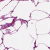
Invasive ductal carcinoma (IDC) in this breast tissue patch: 0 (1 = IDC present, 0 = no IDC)